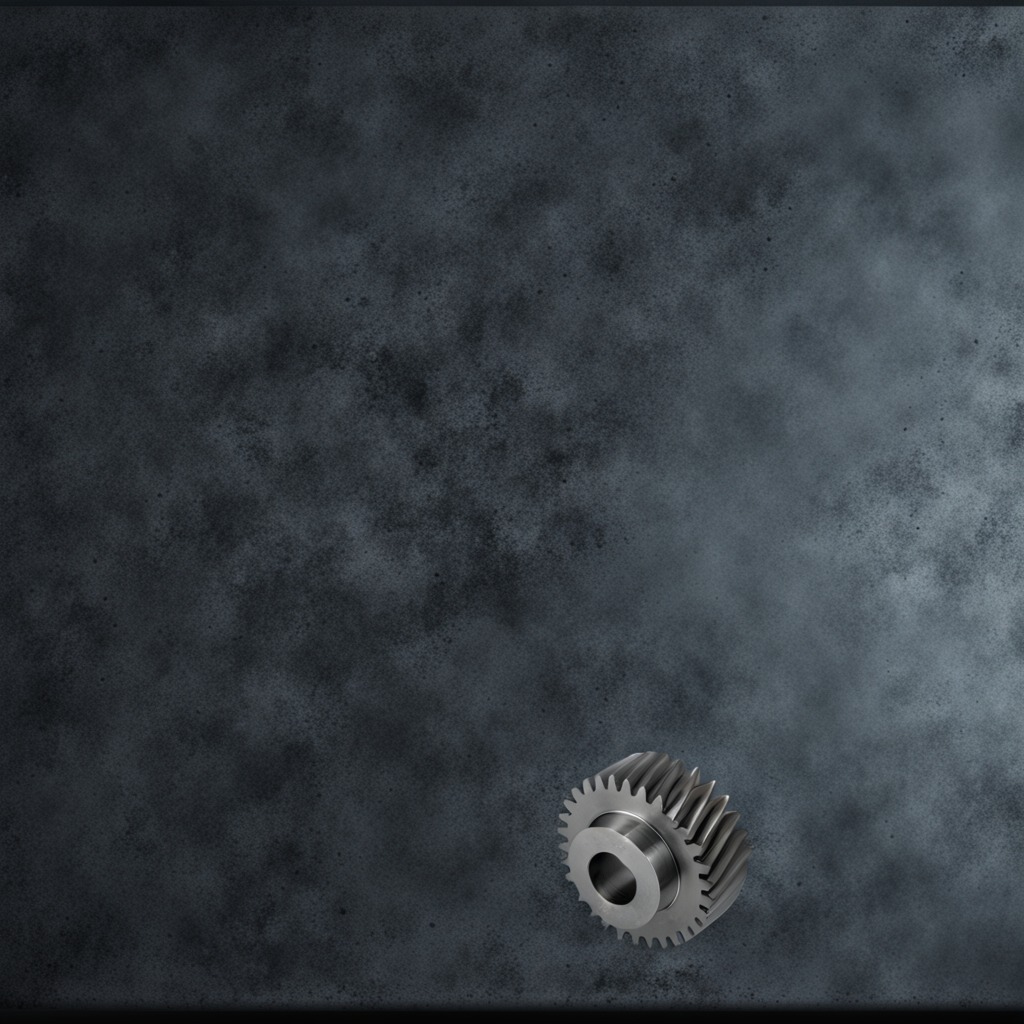
A steel gear with teeth is lying on a clean granite table inside a workshop at night.